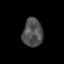
Tissue: skin
Cell type: Epithelial cells
Senescence score: 0.1014
Nuclear area (px): 560
Mean DAPI intensity: 78.864